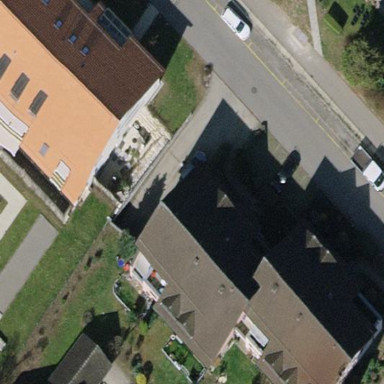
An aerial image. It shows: Terrace building.